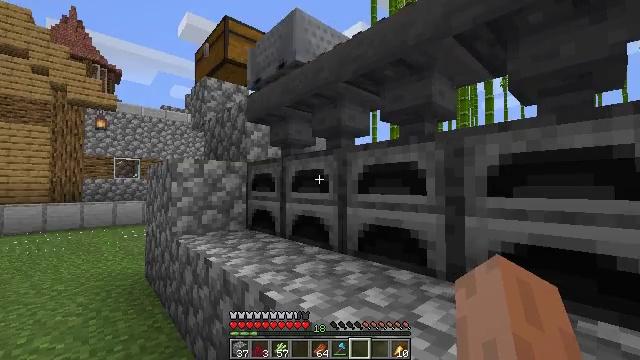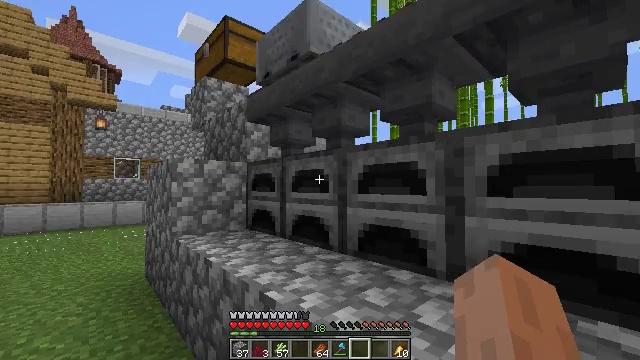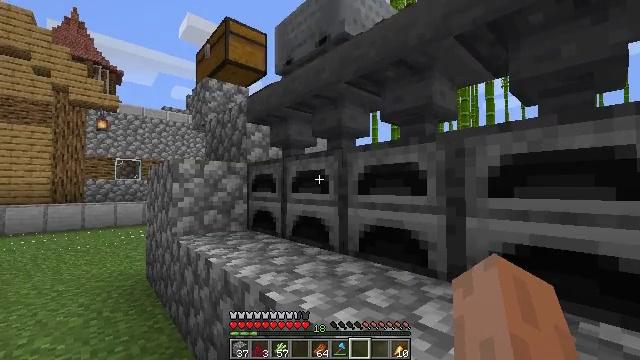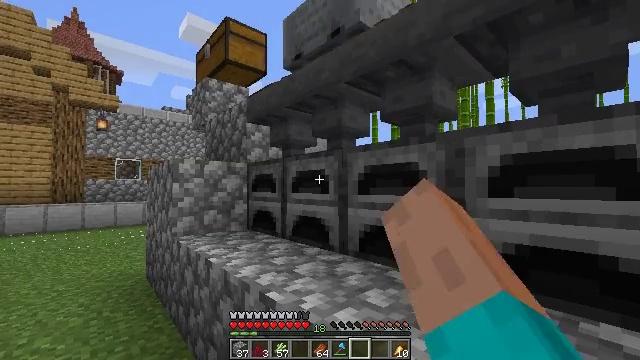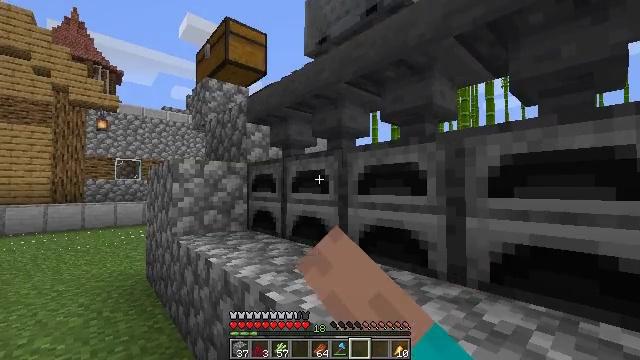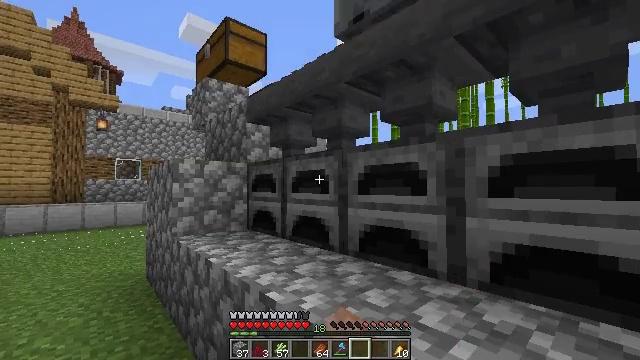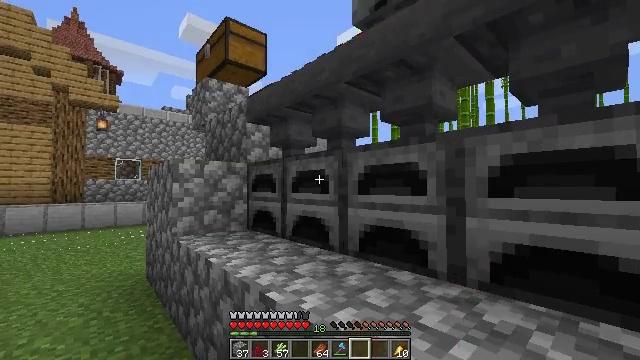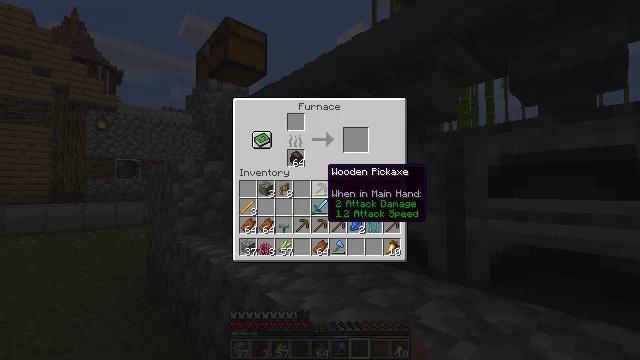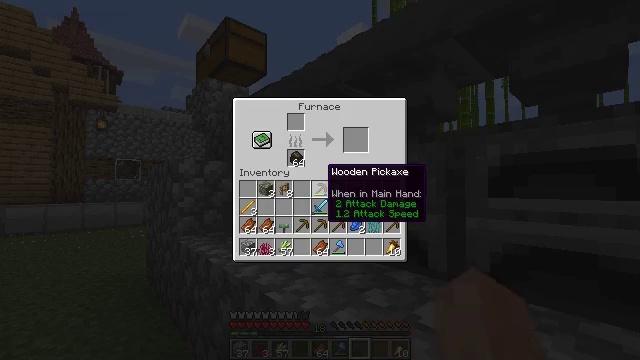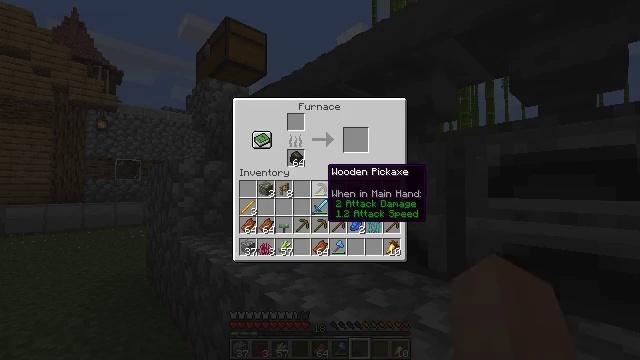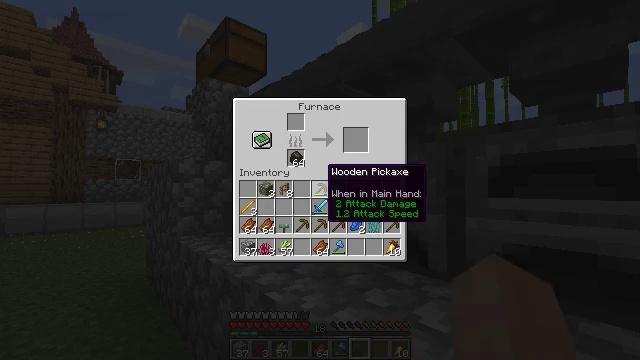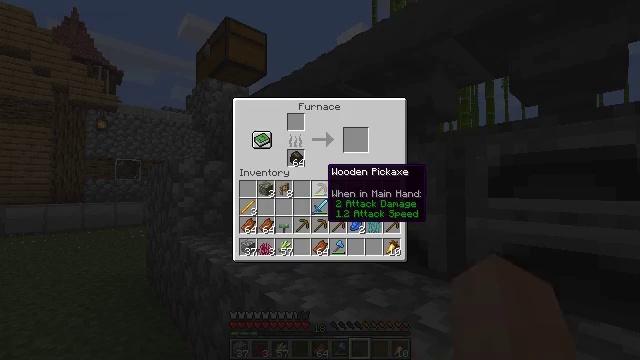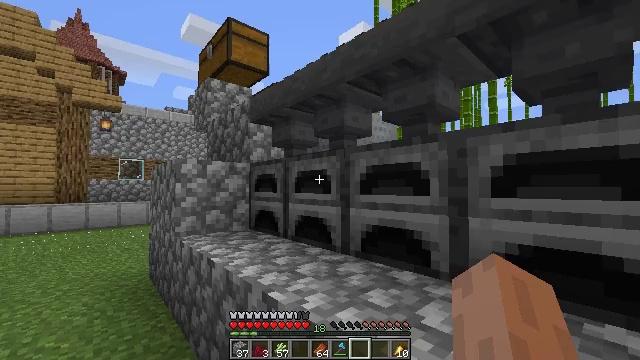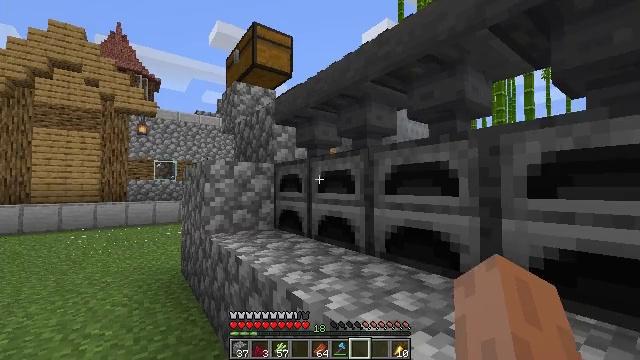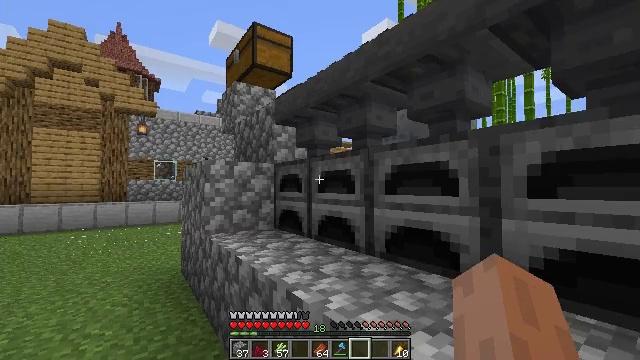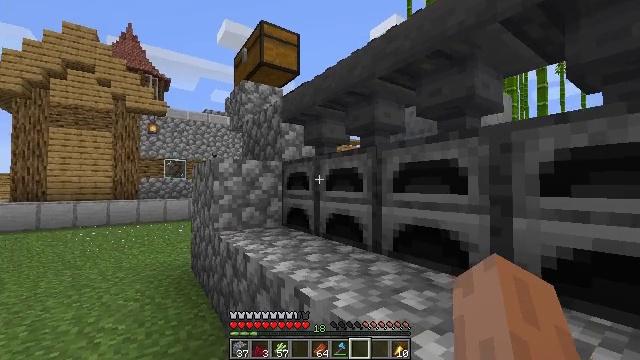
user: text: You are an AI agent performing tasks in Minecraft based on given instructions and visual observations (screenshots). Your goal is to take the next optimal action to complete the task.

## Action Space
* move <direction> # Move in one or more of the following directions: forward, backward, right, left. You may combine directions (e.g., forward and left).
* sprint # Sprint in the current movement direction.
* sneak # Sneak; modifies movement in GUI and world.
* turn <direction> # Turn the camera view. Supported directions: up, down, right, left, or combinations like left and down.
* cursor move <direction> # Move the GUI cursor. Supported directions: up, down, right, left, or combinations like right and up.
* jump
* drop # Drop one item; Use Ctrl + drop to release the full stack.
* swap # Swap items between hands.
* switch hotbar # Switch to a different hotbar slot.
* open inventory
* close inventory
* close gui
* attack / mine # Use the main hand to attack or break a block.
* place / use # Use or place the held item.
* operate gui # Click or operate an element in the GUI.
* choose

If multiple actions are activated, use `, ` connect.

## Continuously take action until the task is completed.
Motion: motion action
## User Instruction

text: craft item air
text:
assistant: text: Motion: no_op
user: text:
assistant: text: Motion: use / place
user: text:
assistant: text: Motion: use / place
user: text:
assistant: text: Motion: use / place
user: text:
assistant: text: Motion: use / place
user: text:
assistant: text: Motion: no_op
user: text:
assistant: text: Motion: open gui
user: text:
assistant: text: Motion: no_op
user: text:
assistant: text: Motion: no_op
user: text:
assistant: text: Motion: no_op
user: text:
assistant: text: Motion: no_op
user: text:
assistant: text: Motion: no_op
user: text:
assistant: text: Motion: turn left, close gui
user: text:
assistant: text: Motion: no_op
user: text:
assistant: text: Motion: turn left
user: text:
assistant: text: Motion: turn left
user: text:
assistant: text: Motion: no_op
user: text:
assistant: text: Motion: no_op
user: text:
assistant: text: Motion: no_op
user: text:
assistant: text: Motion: use / place
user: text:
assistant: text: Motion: use / place
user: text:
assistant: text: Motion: use / place
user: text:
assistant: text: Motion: no_op
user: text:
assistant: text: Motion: no_op
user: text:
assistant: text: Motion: open gui
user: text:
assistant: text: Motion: no_op
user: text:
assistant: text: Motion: no_op
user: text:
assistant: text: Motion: no_op
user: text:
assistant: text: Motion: no_op
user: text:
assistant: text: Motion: no_op